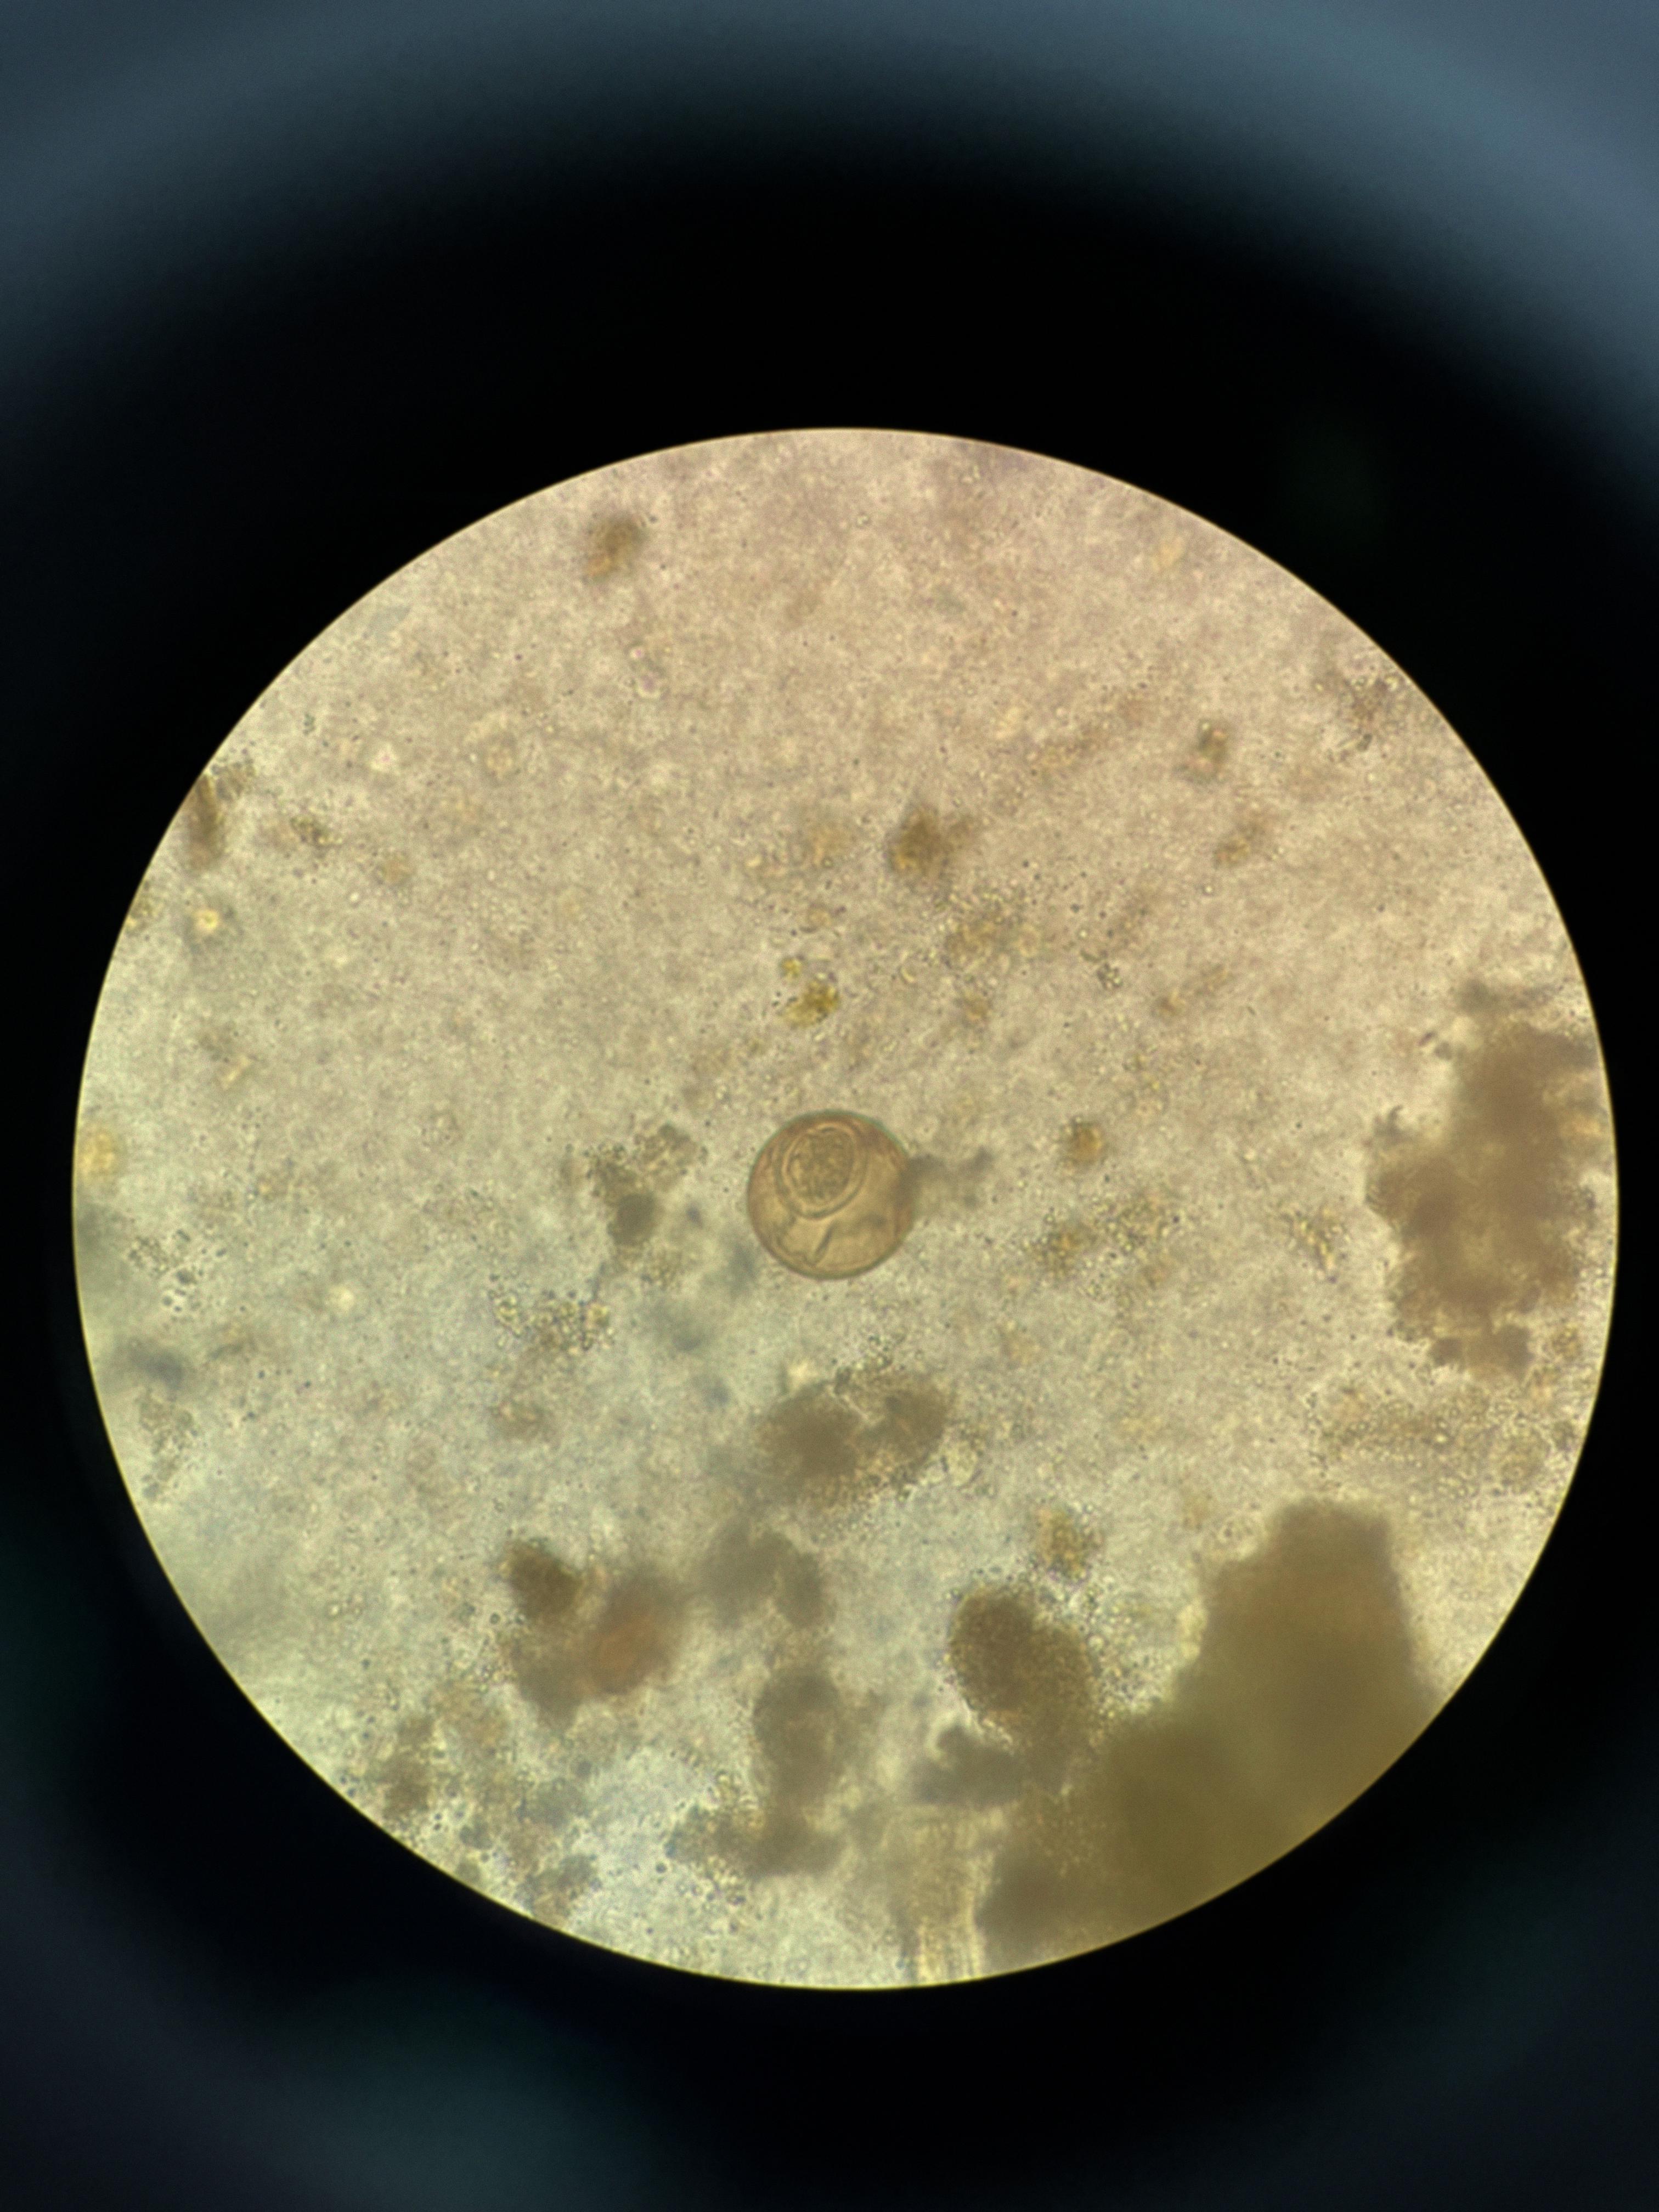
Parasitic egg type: Hymenolepis diminuta